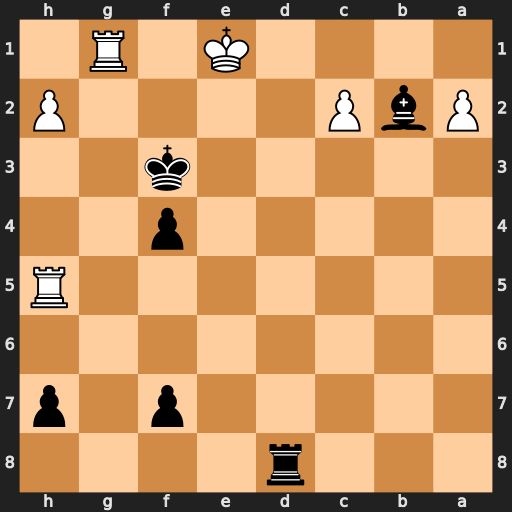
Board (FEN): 3r4/5p1p/8/7R/5p2/5k2/PbP4P/4K1R1
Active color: b
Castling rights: -
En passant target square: -
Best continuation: Bc3+ Kf1 Rd1#